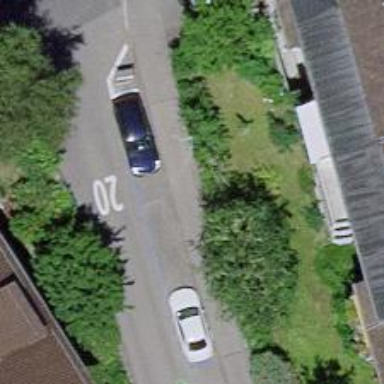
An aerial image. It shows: Sidewalk along the footway.